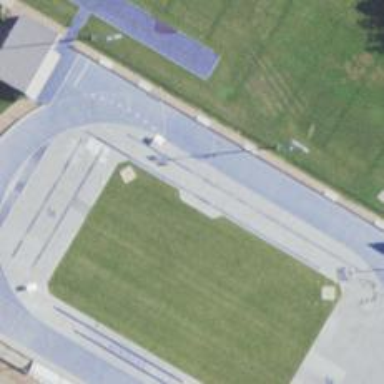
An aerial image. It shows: Athletic track located in leisure land area.